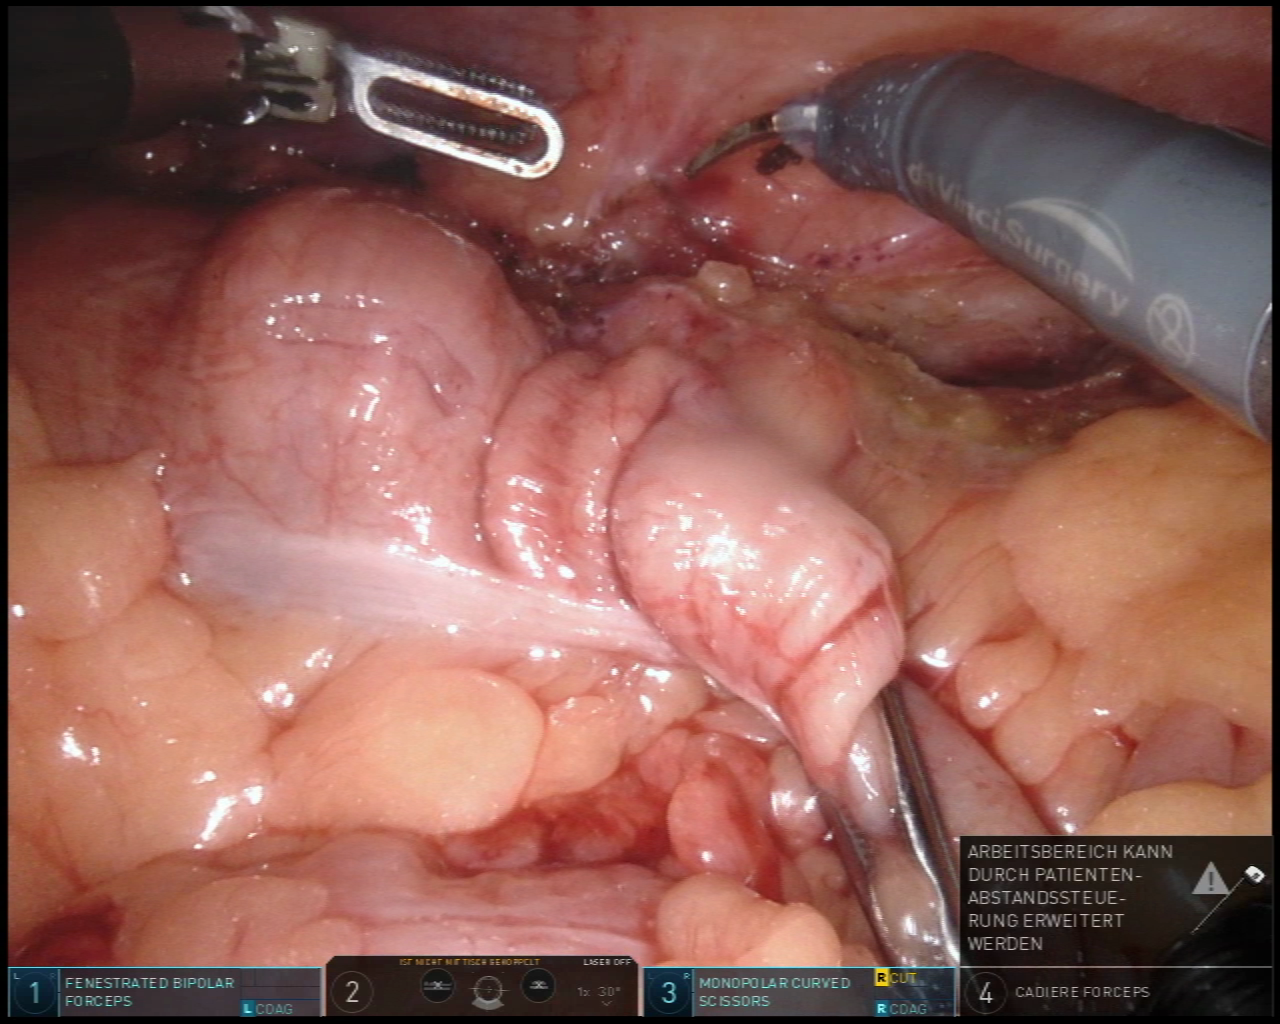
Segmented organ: abdominal_wall
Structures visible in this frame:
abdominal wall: yes
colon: yes
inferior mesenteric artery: no
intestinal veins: no
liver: no
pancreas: no
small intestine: yes
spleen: no
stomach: no
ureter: no
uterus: no
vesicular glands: no